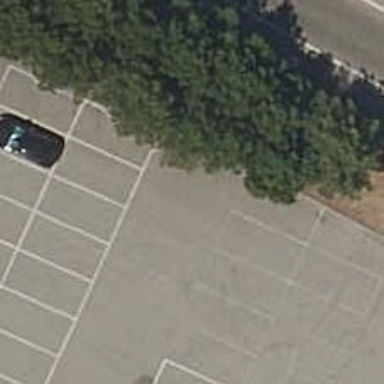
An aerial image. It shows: Parking aisle designated as service road.